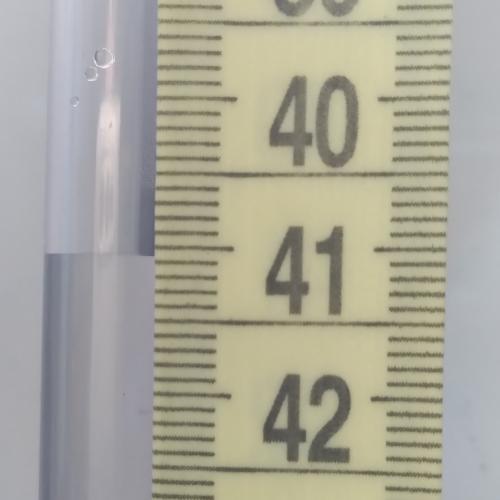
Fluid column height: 41.1 cm